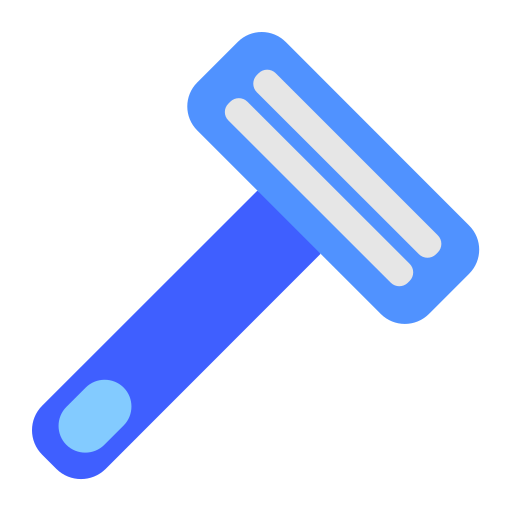
razor flat